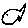
Label: fish